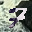
Label: 7